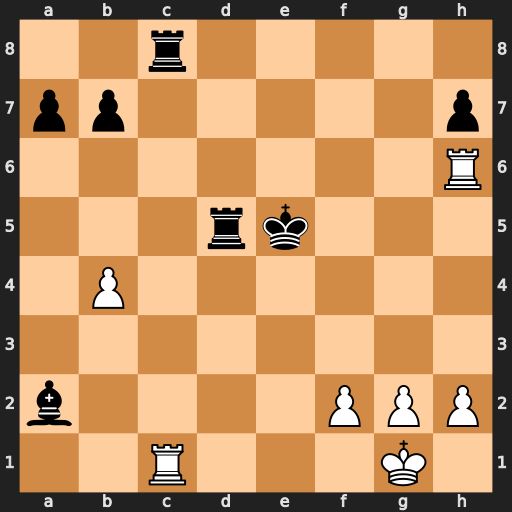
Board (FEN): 2r5/pp5p/7R/3rk3/1P6/8/b4PPP/2R3K1
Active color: w
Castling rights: -
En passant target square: -
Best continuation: f4+ Kxf4 Rxc8